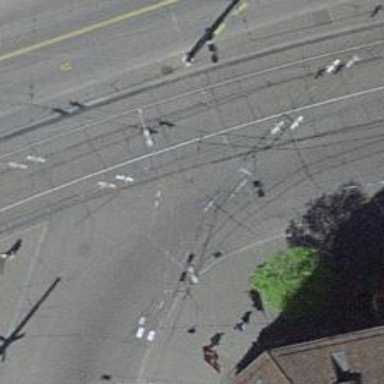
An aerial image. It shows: Asphalt service road with trolley wires.